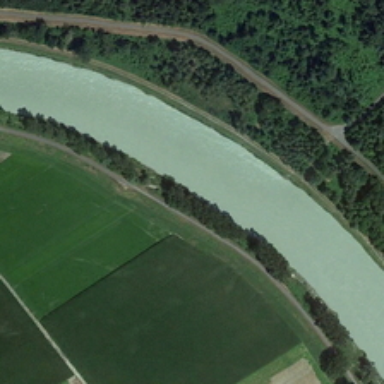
The river flows through a vast area .